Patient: sex M, age 46
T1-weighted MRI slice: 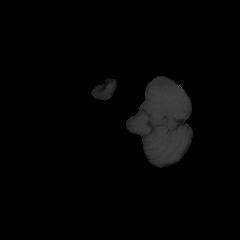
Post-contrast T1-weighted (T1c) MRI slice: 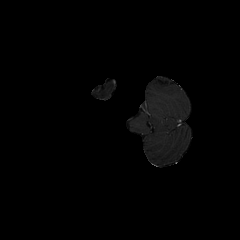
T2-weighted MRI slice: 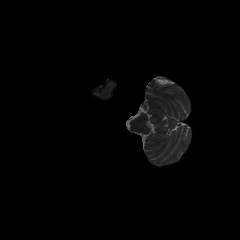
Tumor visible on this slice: no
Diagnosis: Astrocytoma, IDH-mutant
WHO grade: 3